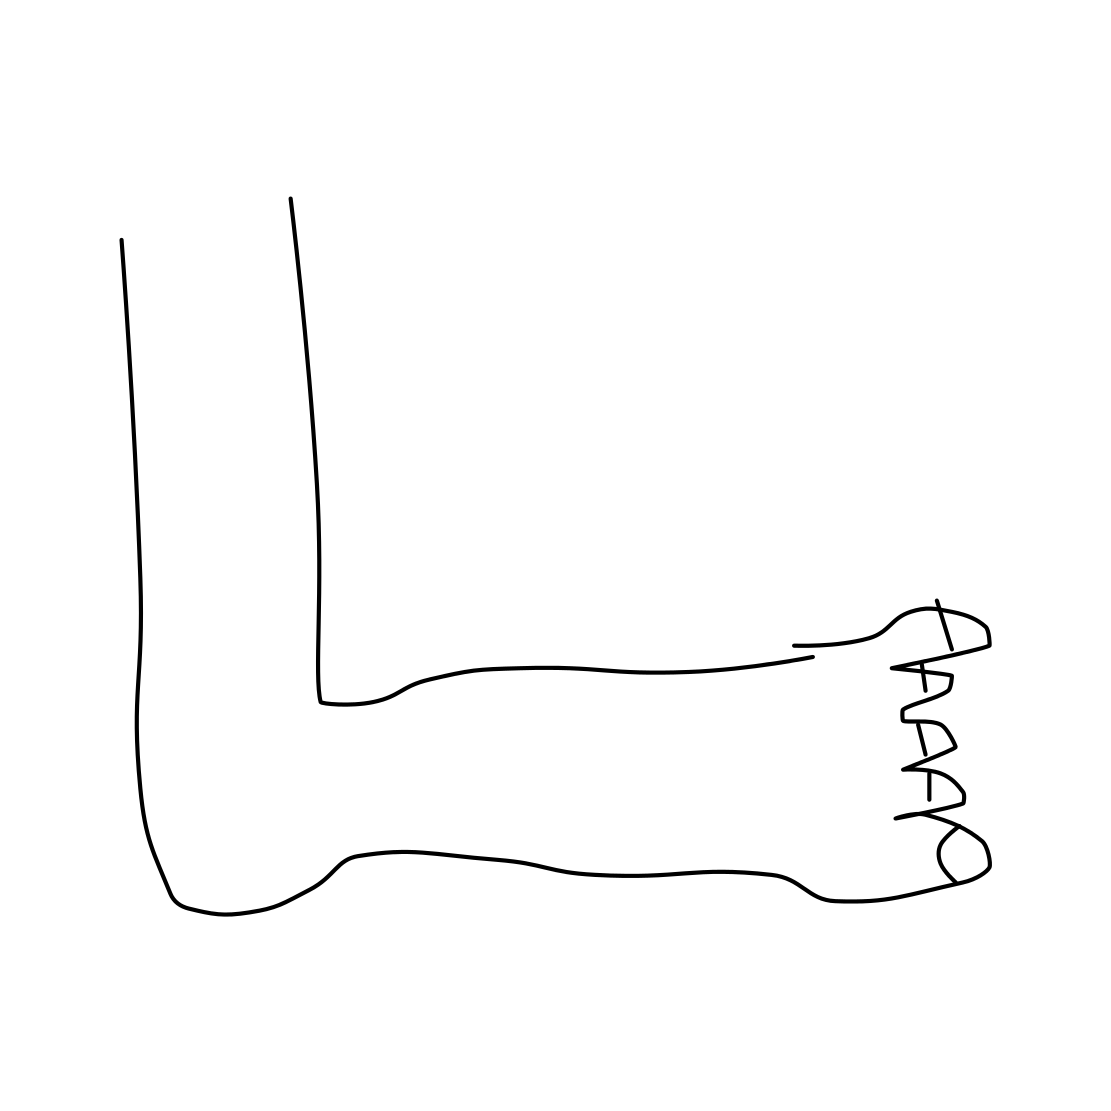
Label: foot